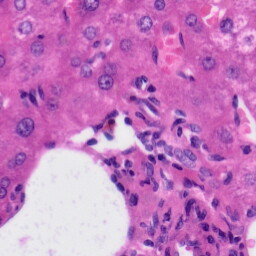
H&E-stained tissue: Liver